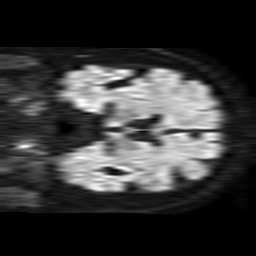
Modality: TRACE
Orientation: coronal
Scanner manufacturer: philips
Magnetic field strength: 1.5 T
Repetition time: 3.613 s
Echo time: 0.07039 s